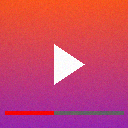
Screen state: on